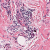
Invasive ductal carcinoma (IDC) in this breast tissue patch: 0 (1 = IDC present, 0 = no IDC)